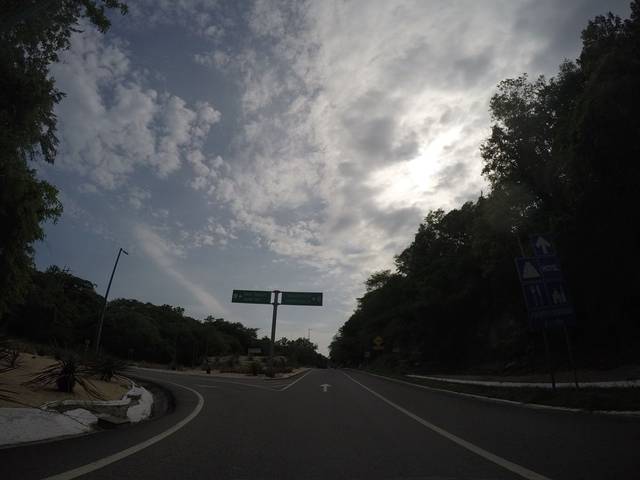
Region: Mexico
Coordinates: 15.782, -96.159